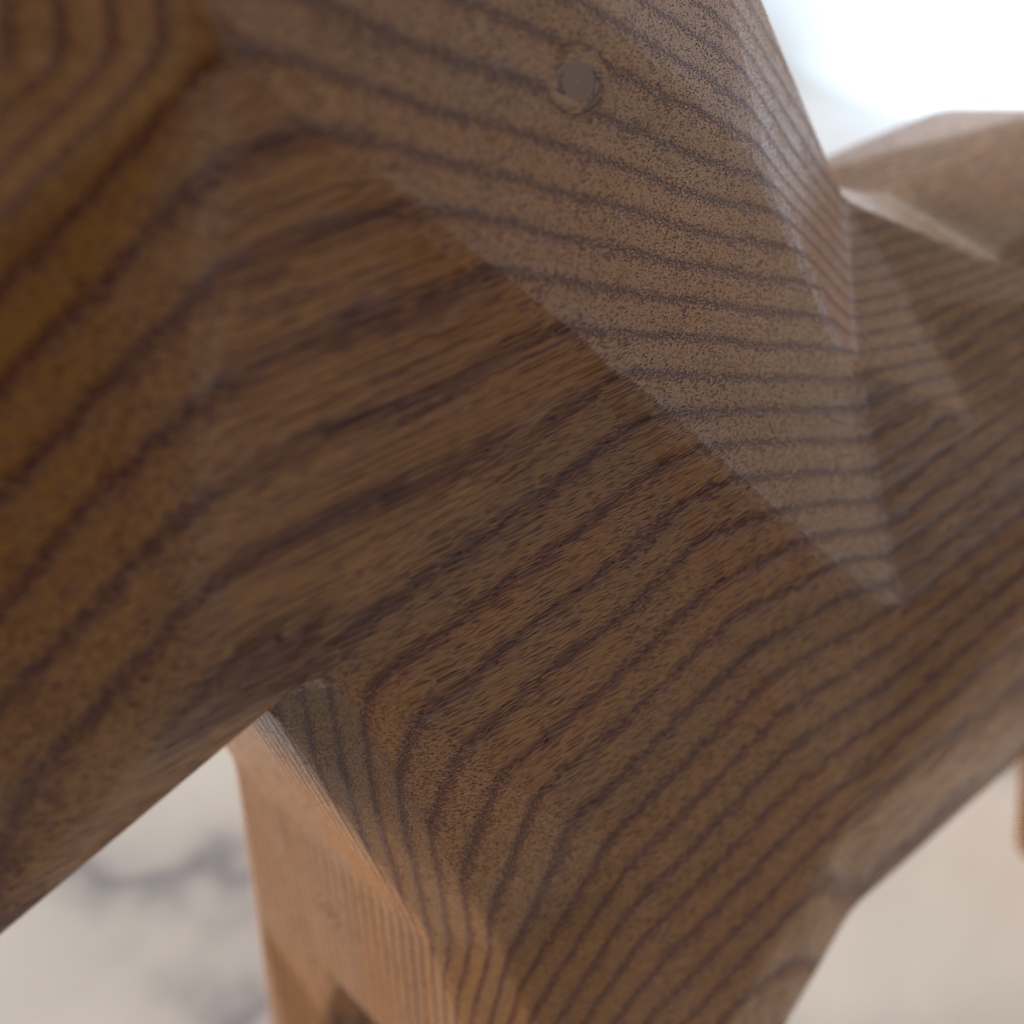
A high quality rendering of a dalahest_oak dalecarlian horse figurine made of varnished dark oak standing on a white marble sidetable in an a photo studio hall in london with natural soft warm daylight from windows,extreme close-up from overhead view of the front right sidemacro, 50 mm, f 22